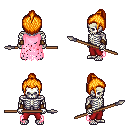
a pixel art fantasy rpg character, male body template, skeleton, pink tattered cape, red pants, light blonde short topknot hairstyle, cloth bracers, spear, four views (front, back, left, right), 2x2 character sprite sheet, small pixel art, hard edges, no anti-aliasing